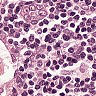
Metastatic tissue present: no